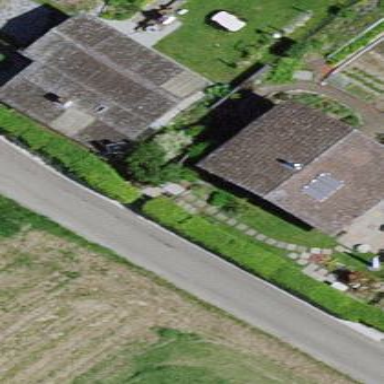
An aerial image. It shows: Bungalow.